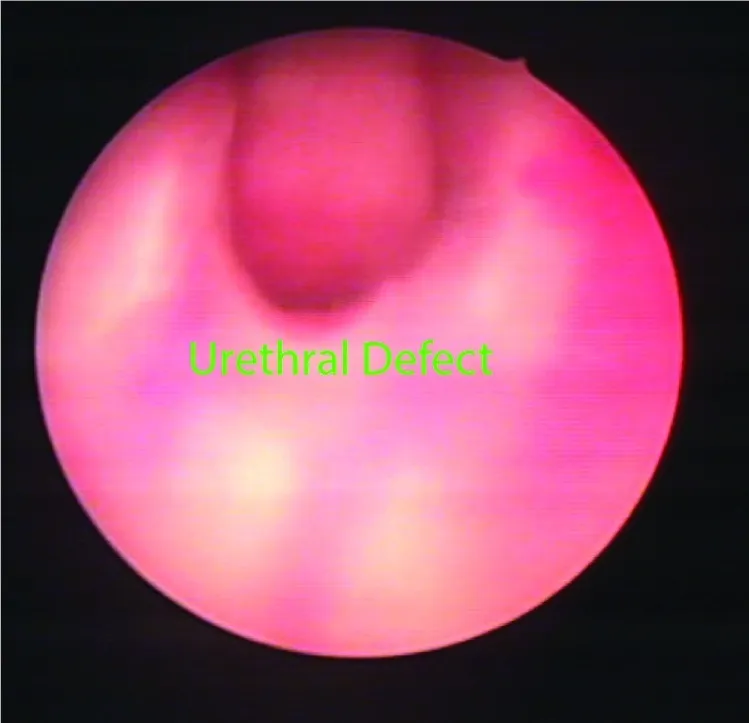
Cystouethroscopy showing urethral defect.
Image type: endoscopy (other_endoscopy)